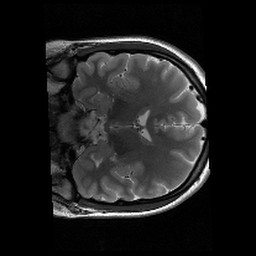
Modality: T2w
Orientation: coronal
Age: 22
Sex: female
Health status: healthy
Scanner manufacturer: siemens
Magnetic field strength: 3 T
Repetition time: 6 s
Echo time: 0.064 s